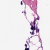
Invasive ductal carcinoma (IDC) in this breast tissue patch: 0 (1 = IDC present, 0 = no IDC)